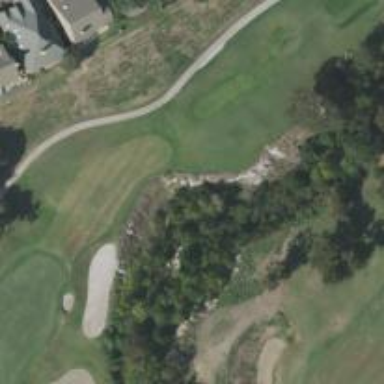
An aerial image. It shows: Grassy area designated as golf fairway.